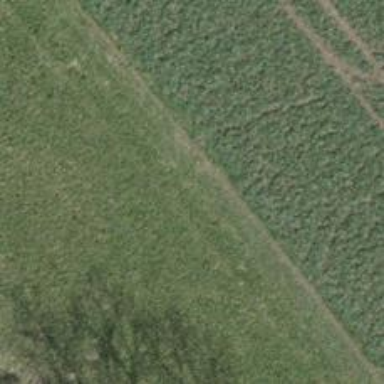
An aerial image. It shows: Grassy path.